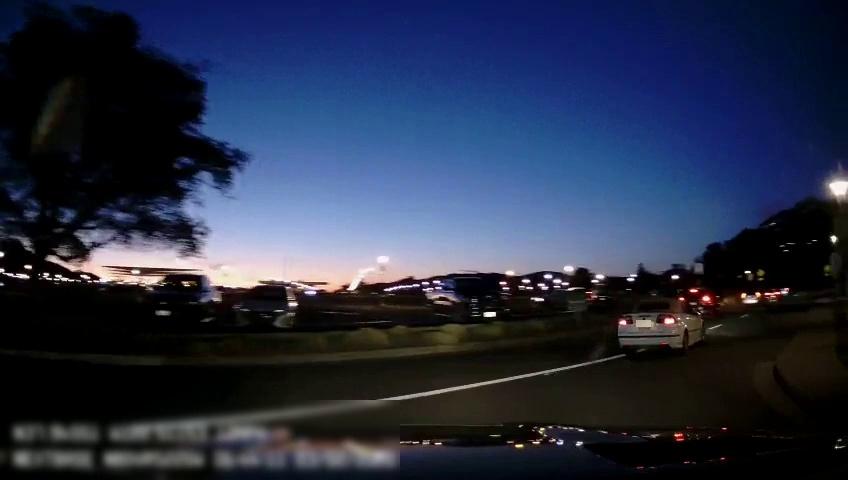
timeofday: Night
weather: Other
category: Drivable Space
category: Vehicles | Car
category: Vehicles | SUV
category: Vehicles | Car
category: Vehicles | Car
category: Lanes | Alternate Lane